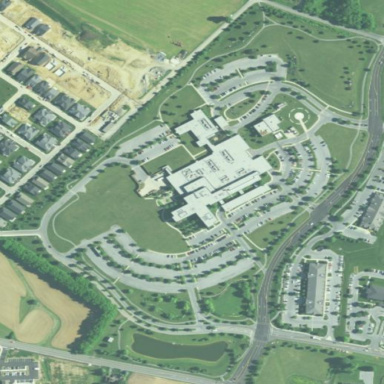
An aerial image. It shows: Healthcare facility identified as hospital.